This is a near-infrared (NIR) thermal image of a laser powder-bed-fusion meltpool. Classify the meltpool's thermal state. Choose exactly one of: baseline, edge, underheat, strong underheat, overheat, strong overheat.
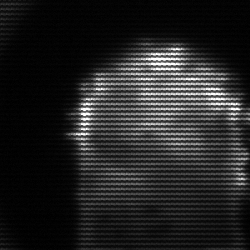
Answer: baseline